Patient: sex F, age 86
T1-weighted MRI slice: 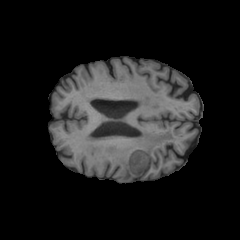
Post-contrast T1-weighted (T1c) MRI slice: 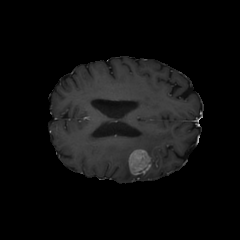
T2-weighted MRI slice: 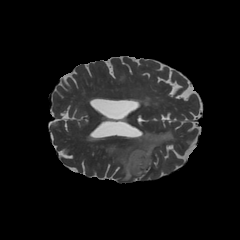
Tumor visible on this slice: yes
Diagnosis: Glioblastoma, IDH-wildtype
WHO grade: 4